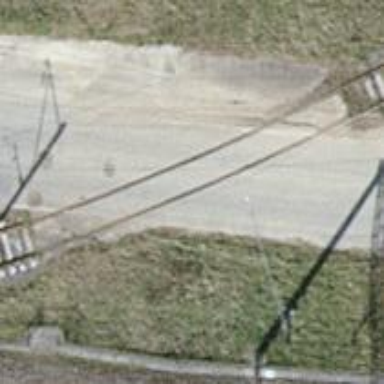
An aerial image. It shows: Railway level crossing.